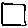
Label: square